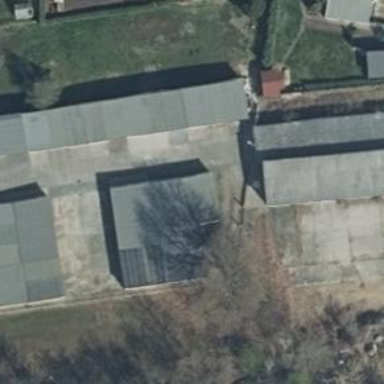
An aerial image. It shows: Garage building.